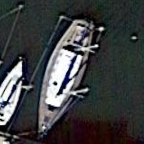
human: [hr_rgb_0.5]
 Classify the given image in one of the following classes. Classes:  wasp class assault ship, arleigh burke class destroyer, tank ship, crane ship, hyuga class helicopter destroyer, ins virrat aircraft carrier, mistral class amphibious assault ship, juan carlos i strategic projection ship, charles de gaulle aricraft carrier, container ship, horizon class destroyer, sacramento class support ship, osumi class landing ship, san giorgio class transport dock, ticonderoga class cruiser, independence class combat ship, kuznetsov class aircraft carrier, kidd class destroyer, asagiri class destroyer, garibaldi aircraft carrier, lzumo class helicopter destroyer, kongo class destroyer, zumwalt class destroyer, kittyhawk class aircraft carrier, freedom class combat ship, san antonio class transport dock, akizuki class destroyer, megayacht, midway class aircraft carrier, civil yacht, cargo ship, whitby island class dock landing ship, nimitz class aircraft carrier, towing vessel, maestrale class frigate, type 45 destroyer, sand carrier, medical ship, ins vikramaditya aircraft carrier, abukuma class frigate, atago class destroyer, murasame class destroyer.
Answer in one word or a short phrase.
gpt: Civil yacht